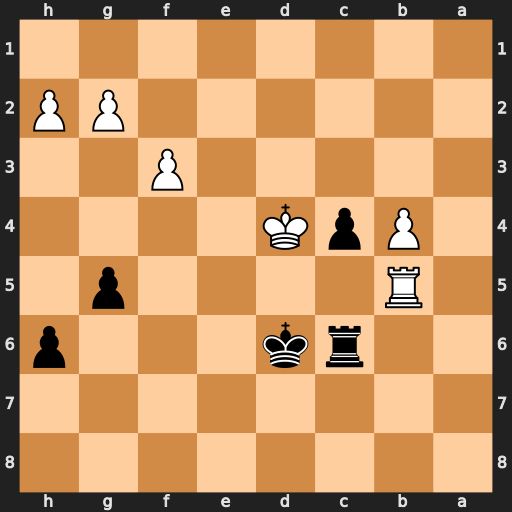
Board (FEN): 8/8/2rk3p/1R4p1/1PpK4/5P2/6PP/8
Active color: b
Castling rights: -
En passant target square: -
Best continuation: c3 Rd5+ Kc7 b5 c2 bxc6 c1=Q